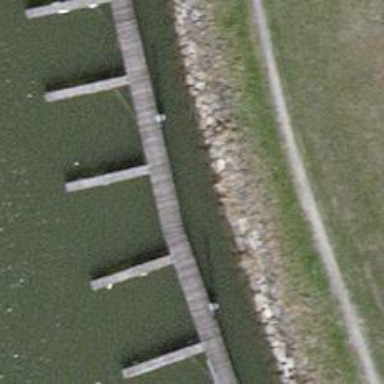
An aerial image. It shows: Man-made pier.